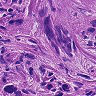
Metastatic tissue present: yes